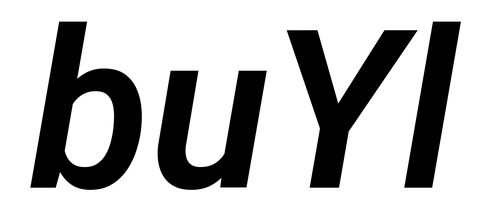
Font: Roboto-Italic_SemiBold_Italic